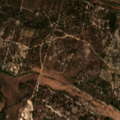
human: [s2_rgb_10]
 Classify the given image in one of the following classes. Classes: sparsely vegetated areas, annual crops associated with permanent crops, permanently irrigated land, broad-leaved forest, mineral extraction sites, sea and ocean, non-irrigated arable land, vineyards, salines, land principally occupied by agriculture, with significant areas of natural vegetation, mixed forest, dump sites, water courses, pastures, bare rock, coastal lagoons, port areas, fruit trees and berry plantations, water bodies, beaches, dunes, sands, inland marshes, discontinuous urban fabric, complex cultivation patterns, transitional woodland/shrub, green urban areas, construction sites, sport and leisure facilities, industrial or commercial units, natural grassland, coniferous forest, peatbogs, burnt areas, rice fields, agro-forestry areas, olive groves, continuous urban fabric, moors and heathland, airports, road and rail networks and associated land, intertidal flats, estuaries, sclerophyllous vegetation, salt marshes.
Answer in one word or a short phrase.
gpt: pastures, agro-forestry areas, mixed forest, transitional woodland/shrub